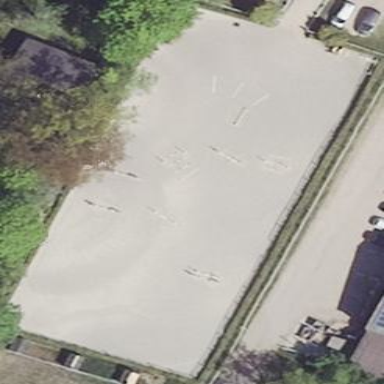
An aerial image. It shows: Equestrian pitch for leisure land sports.